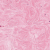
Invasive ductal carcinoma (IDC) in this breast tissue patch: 0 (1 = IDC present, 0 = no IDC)